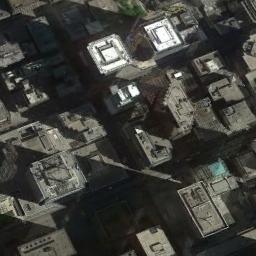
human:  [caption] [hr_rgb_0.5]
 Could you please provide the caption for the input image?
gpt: A commercial area has lots of buildings arranged neatly and some roads go through the commercial area .

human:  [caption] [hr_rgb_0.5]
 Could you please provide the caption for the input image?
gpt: There are five cars on the road .

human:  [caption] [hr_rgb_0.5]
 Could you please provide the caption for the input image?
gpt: The commercial area is consist of many tall buildings .

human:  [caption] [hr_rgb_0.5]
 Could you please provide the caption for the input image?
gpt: In a business district there are many buildings of different heights and heights and several roads with many cars and some trees .

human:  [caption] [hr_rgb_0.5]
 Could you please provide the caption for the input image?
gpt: There are two white buildings among many gray buildings on a commercial area .